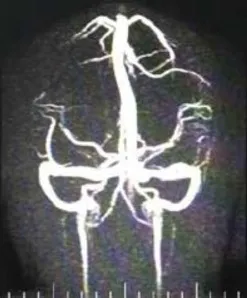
Showing infarcts at left cerebellar hemisphere on the second day and normal brain MRV.
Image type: radiology (mri)